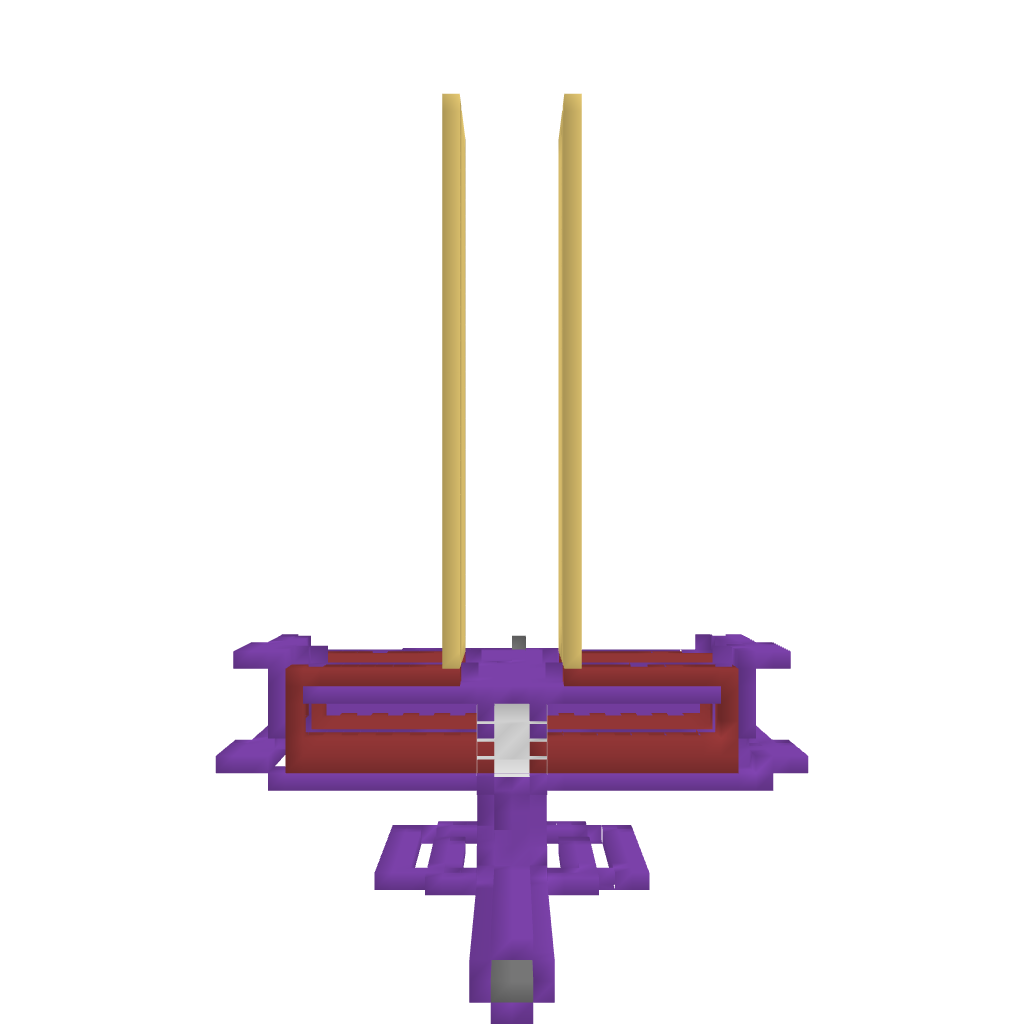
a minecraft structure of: Automatic Redstone 25x8-Shot TNT-Gun bad low quality